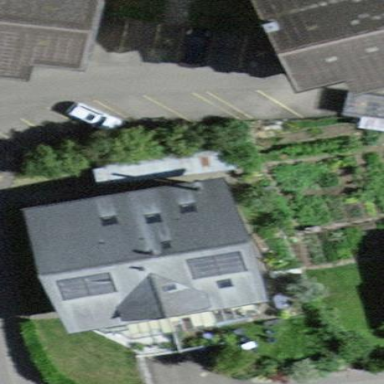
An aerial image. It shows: Gabled roof on residential building.